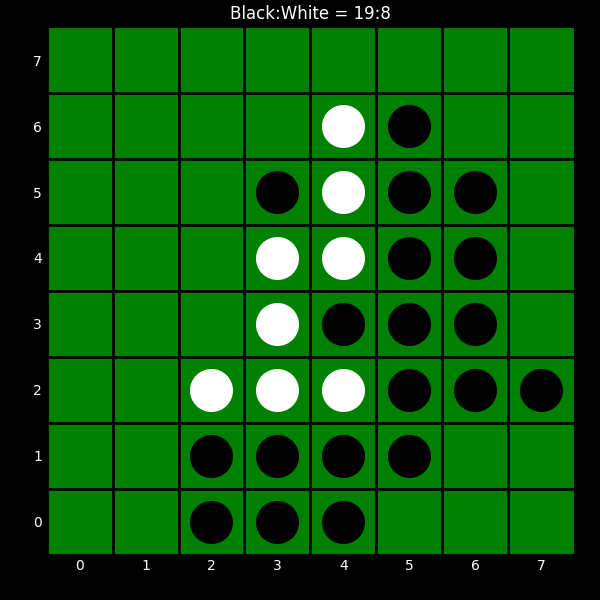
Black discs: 19
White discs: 8